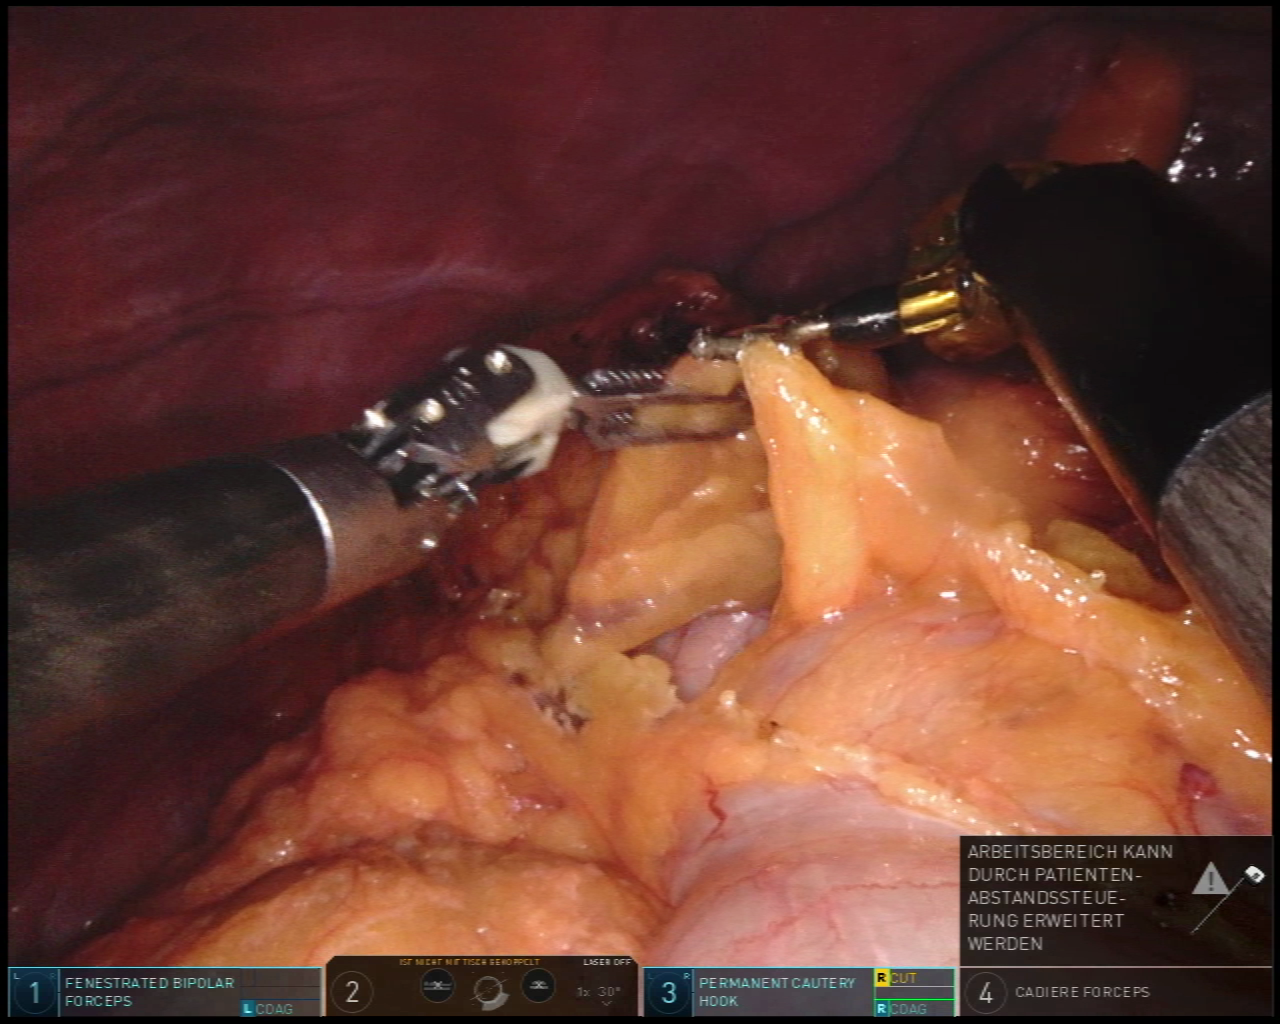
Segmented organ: stomach
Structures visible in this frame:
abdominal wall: yes
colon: no
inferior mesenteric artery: no
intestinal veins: no
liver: no
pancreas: no
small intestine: no
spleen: yes
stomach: yes
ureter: no
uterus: no
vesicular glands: no